Field crop: tomato
Growth stage: 2
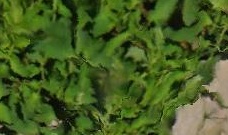
Species: tomato